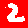
Digit: 2